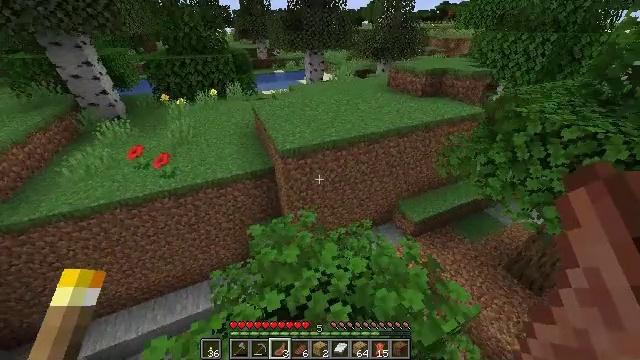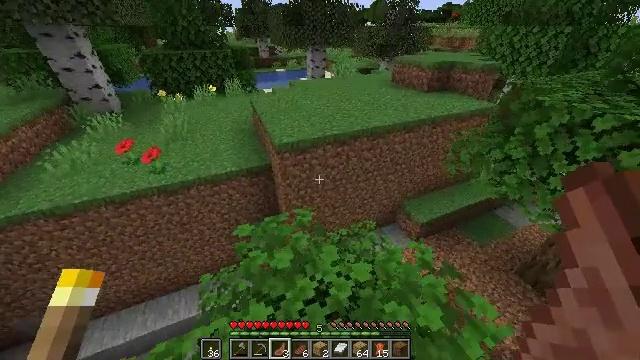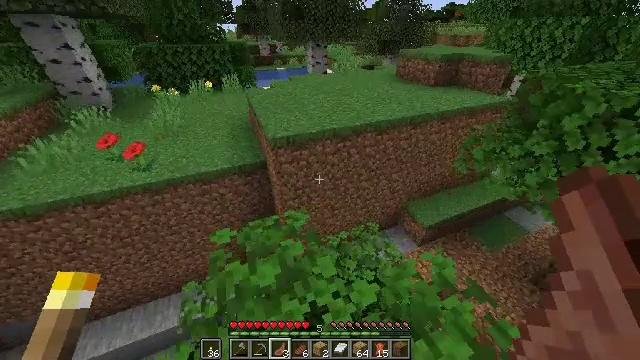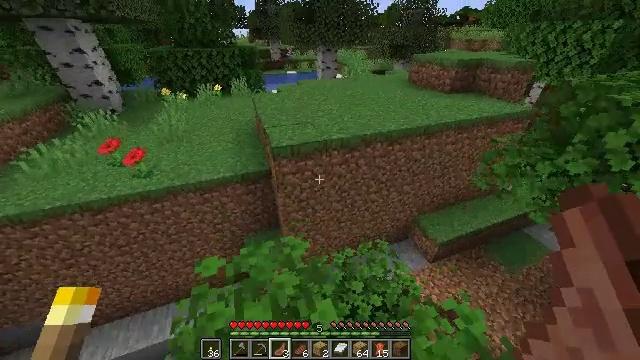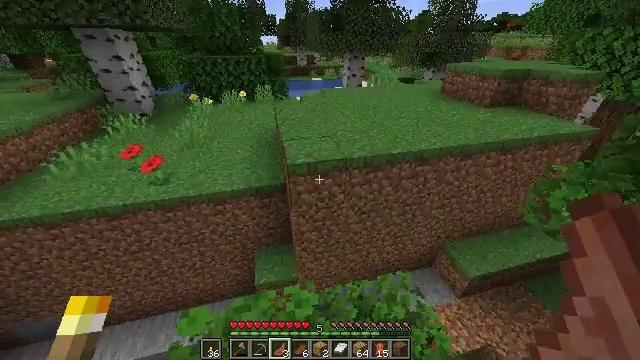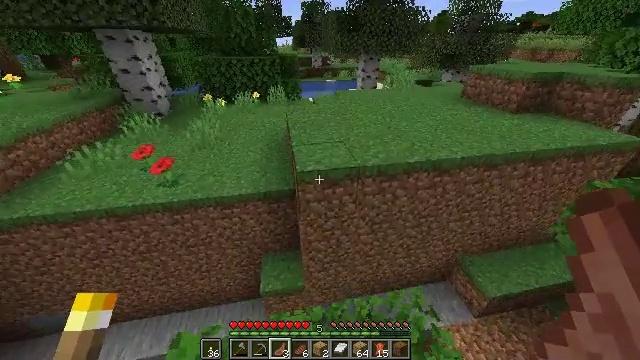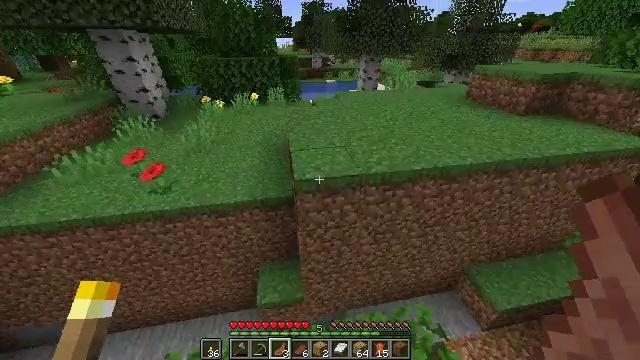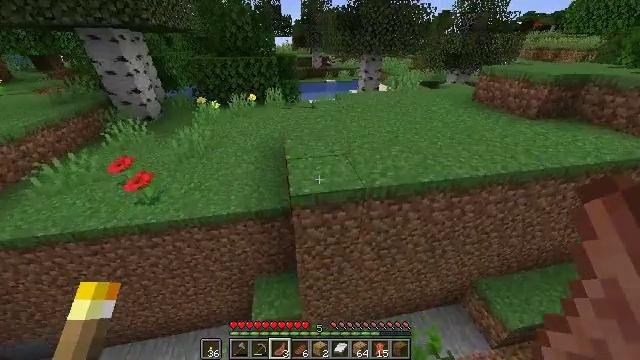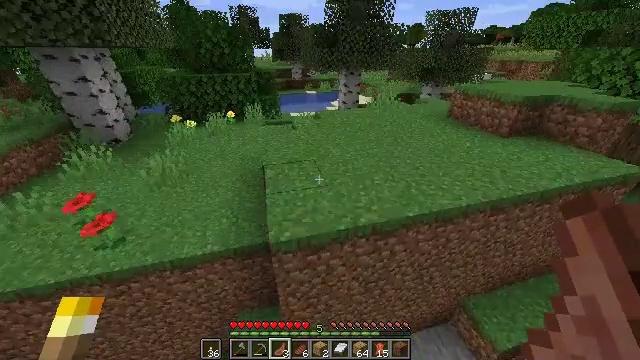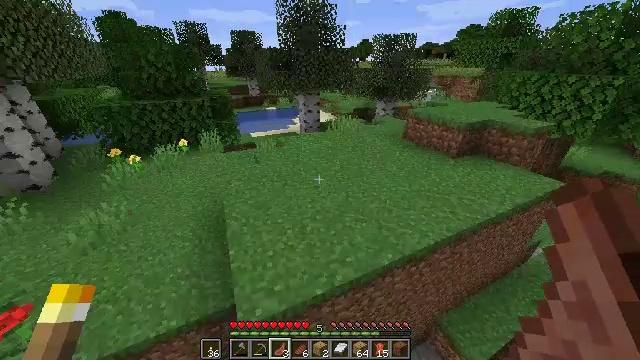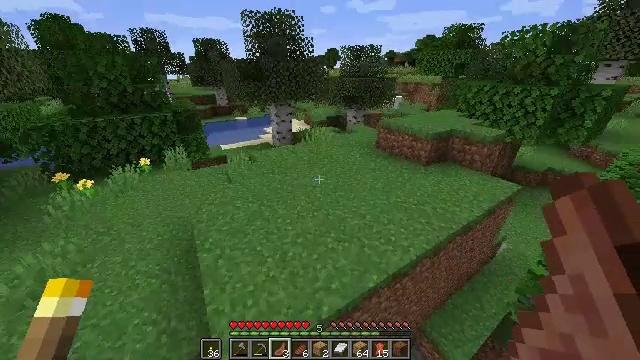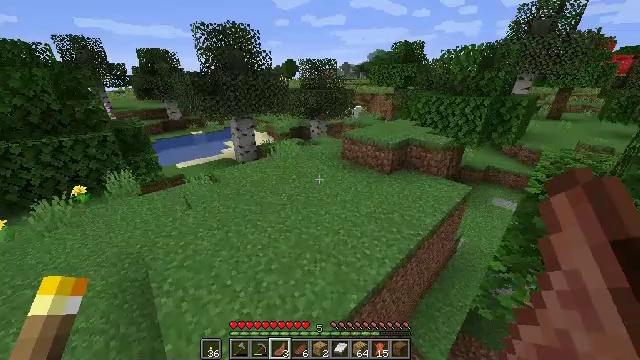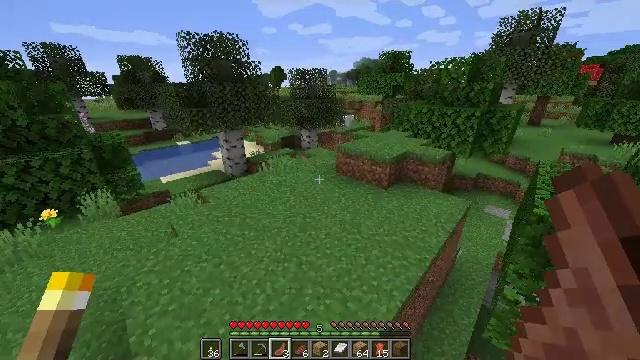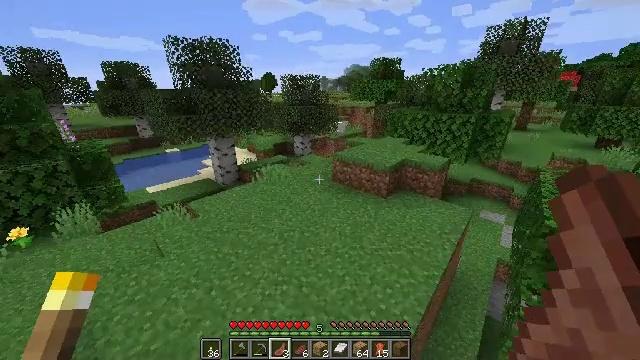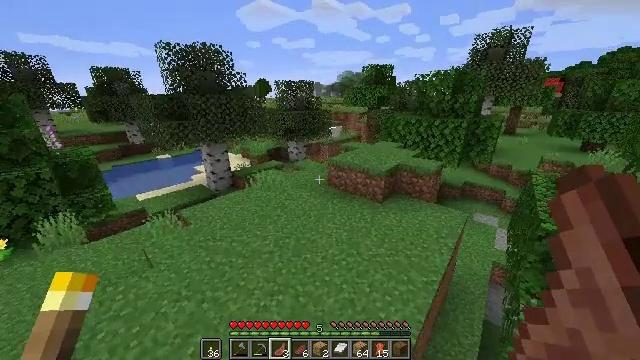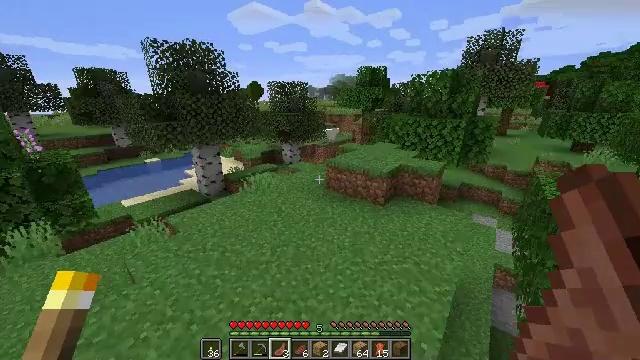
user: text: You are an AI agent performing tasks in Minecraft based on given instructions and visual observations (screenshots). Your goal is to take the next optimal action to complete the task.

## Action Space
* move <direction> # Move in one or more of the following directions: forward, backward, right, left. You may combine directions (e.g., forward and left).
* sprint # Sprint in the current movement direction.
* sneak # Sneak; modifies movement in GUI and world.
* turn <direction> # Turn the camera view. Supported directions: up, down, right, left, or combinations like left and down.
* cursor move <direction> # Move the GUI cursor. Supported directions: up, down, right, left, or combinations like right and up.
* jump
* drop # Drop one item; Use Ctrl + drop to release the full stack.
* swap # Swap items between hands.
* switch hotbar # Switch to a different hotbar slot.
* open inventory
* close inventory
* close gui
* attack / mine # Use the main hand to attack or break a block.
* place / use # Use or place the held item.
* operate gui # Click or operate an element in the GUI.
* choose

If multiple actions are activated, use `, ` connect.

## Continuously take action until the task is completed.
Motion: motion action
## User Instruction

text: Remove a cooked mutton from the inventory.
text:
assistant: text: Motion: move forward, sprint
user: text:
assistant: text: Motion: move forward, sprint
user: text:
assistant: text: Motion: move forward, sprint, turn left and up
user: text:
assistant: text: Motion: move forward, sprint, turn left and up
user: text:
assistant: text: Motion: move forward, sprint, turn left
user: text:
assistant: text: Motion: move forward, sprint
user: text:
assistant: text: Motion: move forward, sprint
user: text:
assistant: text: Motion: move forward, sprint, turn right and up, jump
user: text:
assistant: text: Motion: move forward, sprint, turn right and up, jump
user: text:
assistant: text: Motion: move forward, sprint, turn right and up, jump
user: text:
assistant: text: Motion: move forward, sprint, turn right and up, jump
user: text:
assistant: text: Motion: move forward, sprint, turn right and up, jump
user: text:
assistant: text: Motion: move forward, sprint, turn right and up, jump
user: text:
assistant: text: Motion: move forward, sprint, turn right and up
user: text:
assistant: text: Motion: move forward, sprint, turn right
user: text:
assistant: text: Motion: move forward, sprint, turn right
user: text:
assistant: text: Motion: move forward, sprint, turn right
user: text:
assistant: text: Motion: move forward, sprint, turn right
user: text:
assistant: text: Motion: move forward, sprint, turn right
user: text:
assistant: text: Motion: move forward, sprint, turn right
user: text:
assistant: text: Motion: move forward, sprint
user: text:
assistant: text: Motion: move forward, sprint
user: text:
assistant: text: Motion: move forward, sprint, turn left
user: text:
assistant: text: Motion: move forward, sprint, turn left
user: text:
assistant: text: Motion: move forward, sprint, turn left and down
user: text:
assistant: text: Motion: move forward, sprint, turn left and down
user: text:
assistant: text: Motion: move forward, sprint
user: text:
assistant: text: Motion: move forward, sprint
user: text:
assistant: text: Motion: move forward, sprint
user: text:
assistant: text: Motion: move forward, sprint